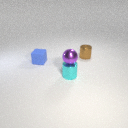
small purple metal sphere above small cyan metal cylinder